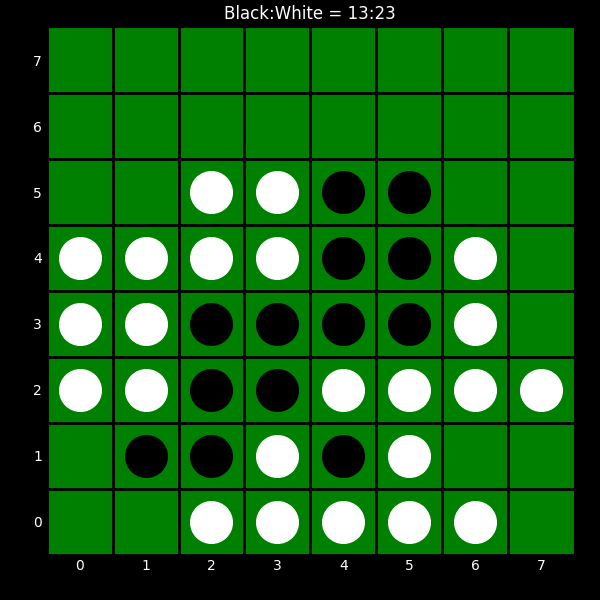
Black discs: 13
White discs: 23